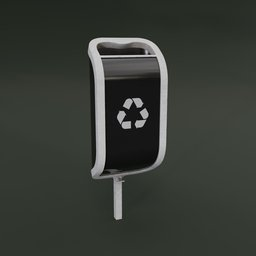
Label: tools